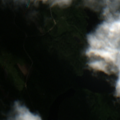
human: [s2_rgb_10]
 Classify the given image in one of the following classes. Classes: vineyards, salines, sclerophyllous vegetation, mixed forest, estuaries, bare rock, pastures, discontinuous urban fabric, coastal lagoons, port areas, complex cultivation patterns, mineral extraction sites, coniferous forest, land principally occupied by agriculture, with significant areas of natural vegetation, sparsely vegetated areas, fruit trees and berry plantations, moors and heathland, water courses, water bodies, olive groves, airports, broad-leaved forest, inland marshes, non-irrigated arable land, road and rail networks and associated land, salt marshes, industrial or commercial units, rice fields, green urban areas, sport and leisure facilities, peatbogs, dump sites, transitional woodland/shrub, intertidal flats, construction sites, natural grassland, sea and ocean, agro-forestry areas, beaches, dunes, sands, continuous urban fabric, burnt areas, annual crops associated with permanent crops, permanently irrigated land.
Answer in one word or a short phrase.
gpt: coniferous forest, mixed forest, water bodies